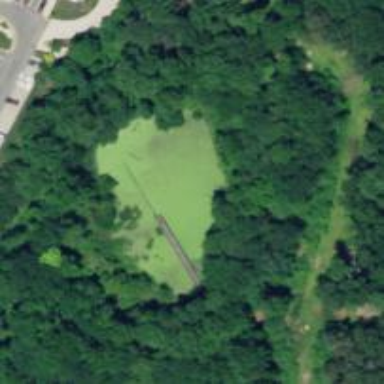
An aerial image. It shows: Detention basin filled with water.